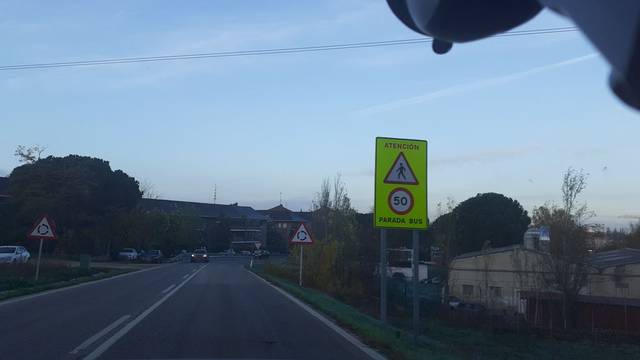
Region: Spain
Coordinates: 40.5, -3.544